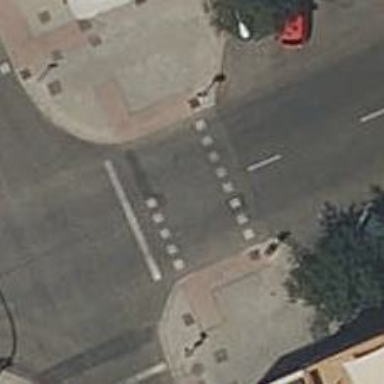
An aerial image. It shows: Zebra crossing with traffic signals.